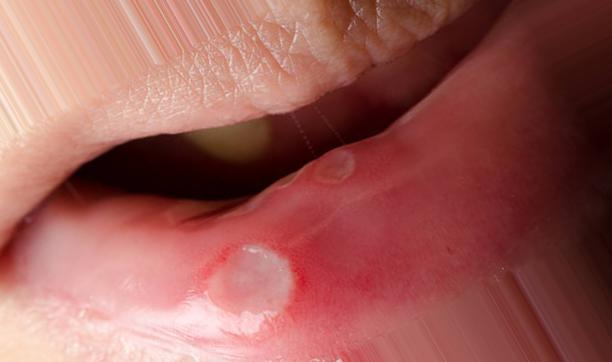
Condition: Mouth Ulcer